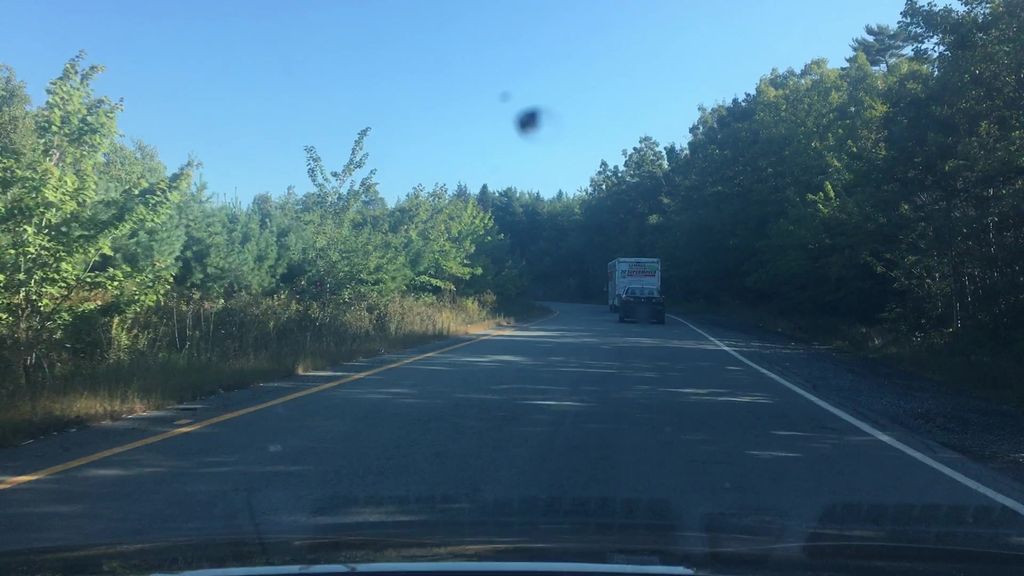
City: halifax